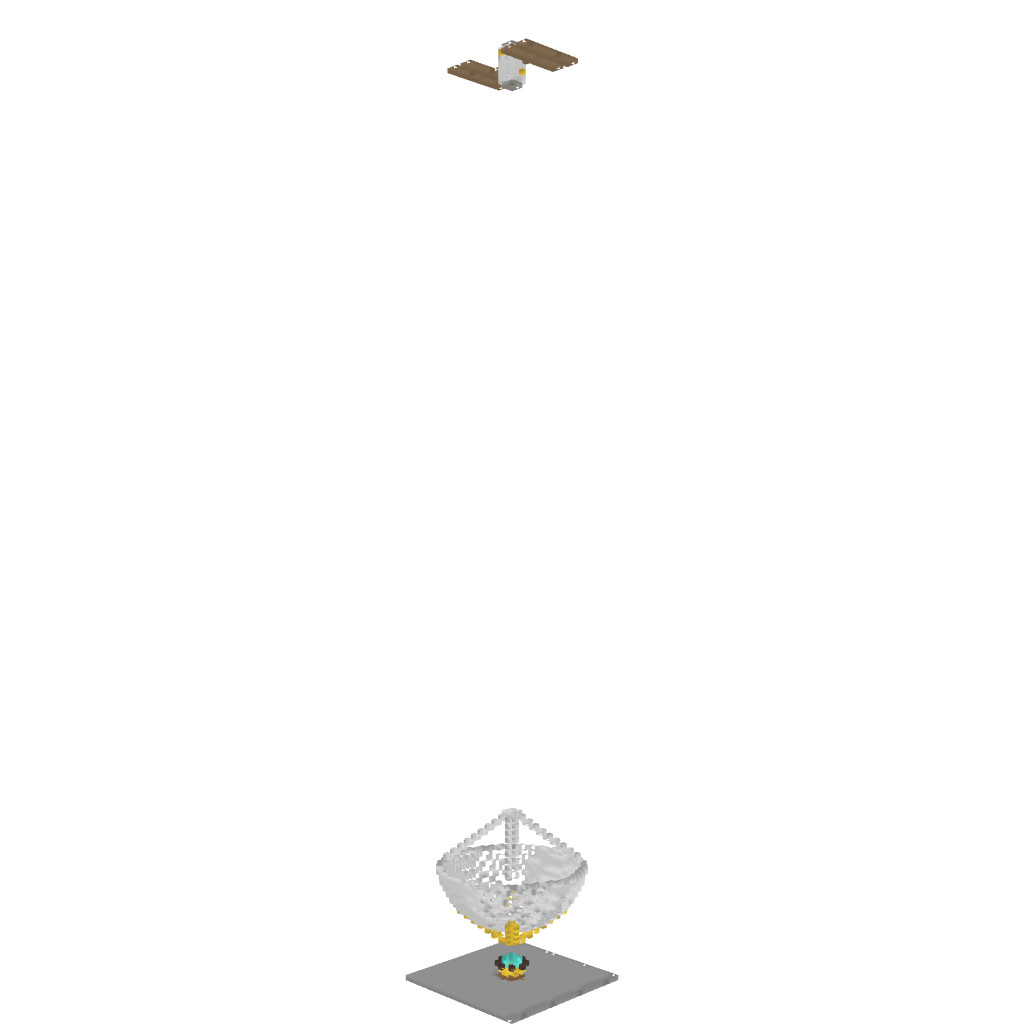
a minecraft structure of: Weather Control Satellite Dish